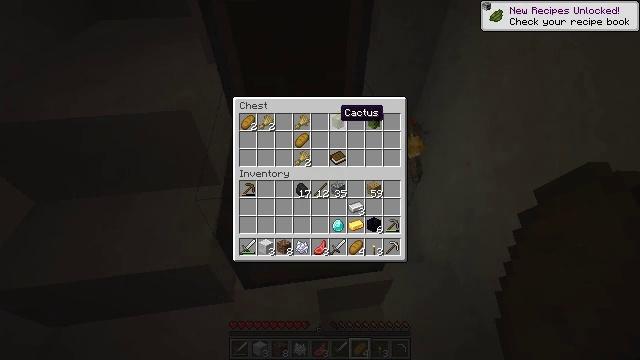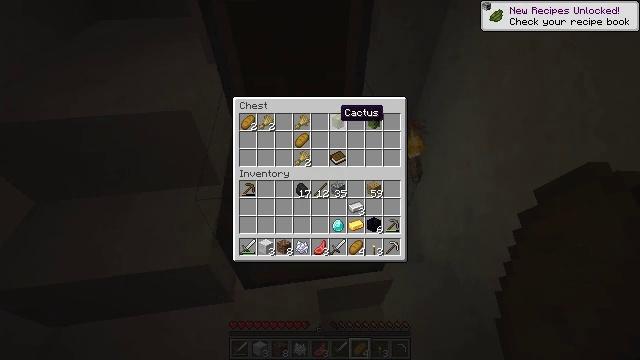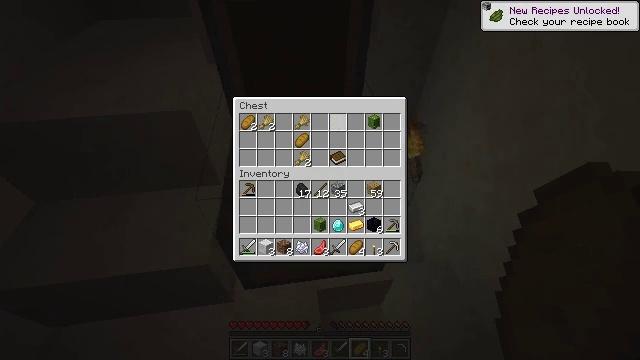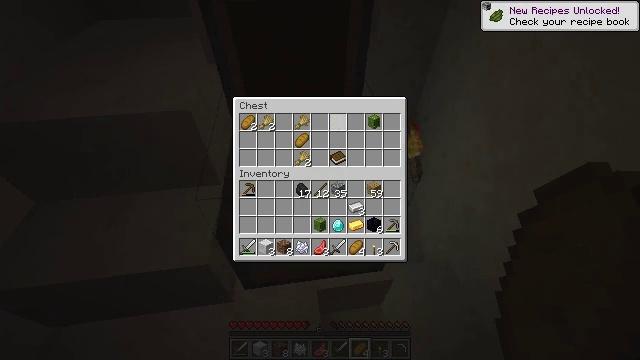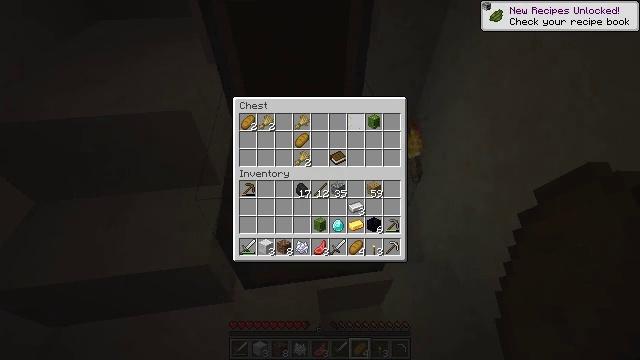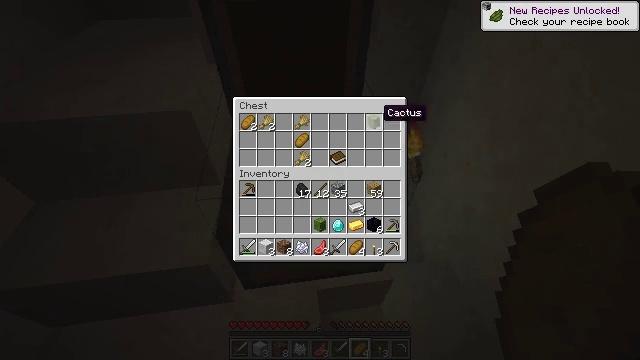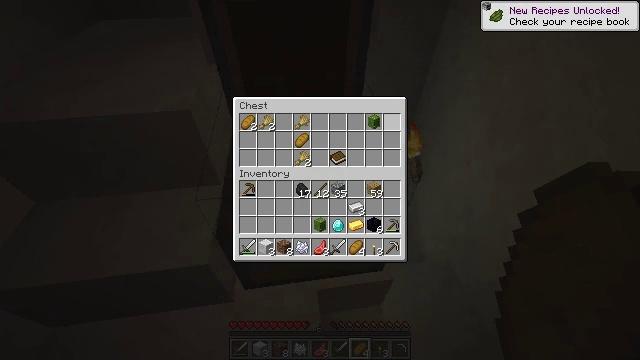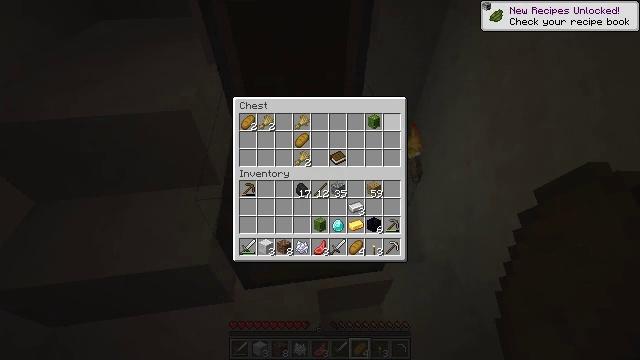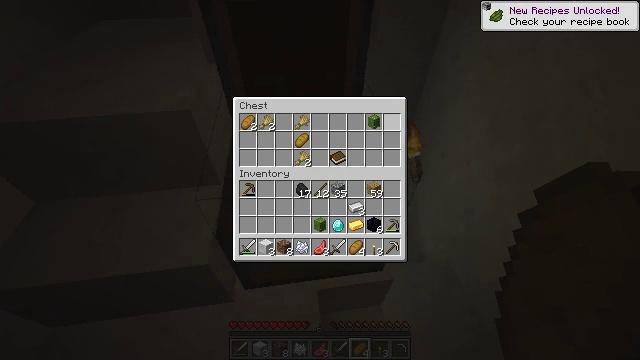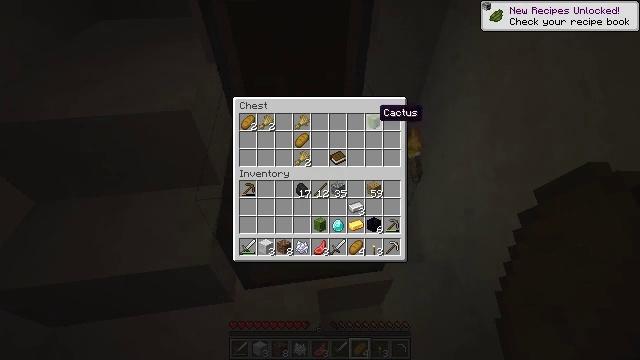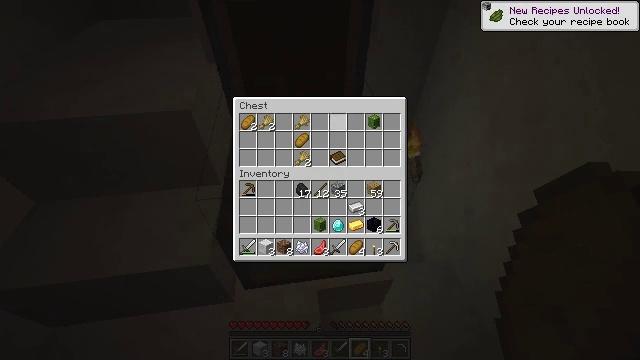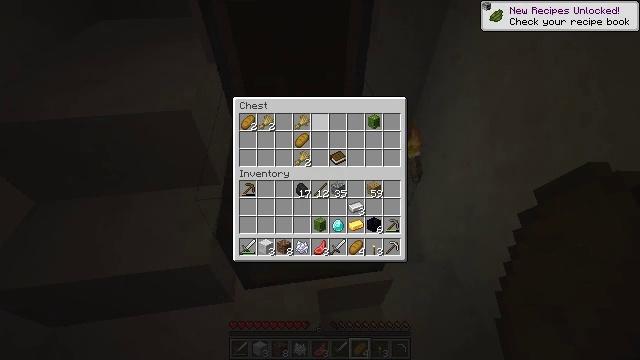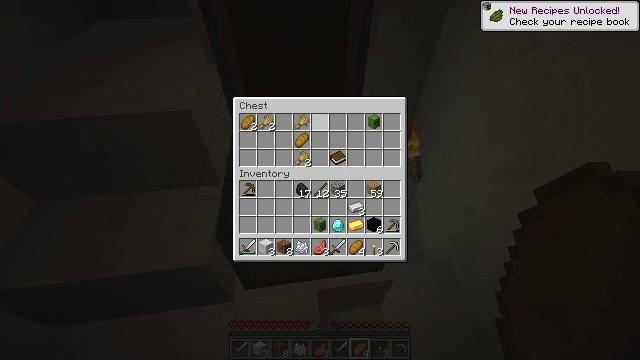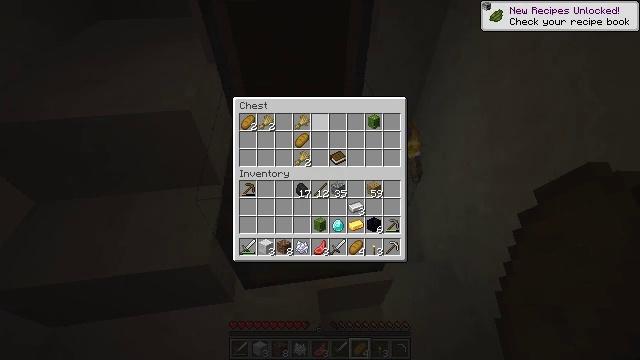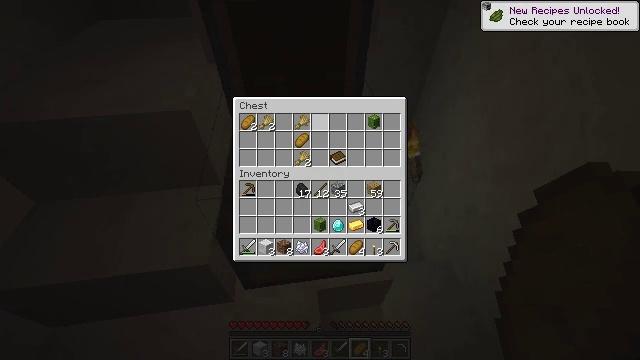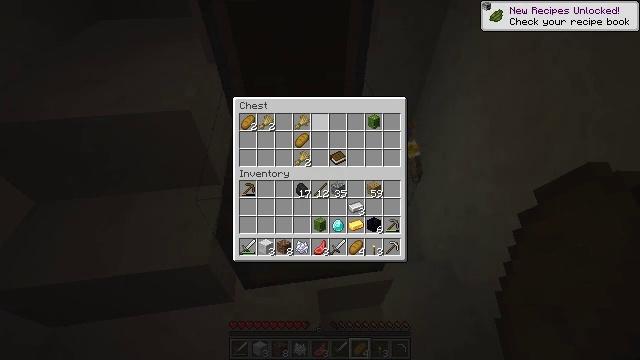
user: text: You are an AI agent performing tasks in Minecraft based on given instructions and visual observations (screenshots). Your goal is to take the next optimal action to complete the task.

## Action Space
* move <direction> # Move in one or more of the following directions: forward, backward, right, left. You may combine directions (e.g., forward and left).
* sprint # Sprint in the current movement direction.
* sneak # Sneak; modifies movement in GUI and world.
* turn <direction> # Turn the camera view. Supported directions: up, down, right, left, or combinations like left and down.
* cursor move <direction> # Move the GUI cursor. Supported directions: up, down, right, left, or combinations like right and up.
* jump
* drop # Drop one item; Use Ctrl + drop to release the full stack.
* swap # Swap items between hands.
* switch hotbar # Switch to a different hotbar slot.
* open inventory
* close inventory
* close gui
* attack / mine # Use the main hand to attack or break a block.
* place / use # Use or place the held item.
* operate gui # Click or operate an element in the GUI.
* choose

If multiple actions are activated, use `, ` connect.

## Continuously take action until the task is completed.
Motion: motion action
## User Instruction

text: Recycle the green bed.
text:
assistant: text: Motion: sneak
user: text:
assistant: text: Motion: sneak, operate gui
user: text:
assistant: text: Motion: sneak, operate gui
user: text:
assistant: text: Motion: sneak, cursor move right, operate gui
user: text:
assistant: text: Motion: sneak, cursor move right
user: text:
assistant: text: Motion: sneak
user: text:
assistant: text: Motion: sneak, operate gui
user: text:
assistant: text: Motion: sneak, operate gui
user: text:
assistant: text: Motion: sneak, cursor move left, operate gui
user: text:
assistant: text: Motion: sneak, cursor move left
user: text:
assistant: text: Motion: sneak, cursor move left
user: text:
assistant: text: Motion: sneak
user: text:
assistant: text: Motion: sneak
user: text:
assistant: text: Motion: sneak
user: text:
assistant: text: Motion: sneak
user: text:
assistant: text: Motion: sneak
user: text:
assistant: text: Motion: sneak, operate gui
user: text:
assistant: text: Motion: sneak, operate gui
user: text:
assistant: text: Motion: sneak, operate gui
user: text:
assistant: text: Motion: sneak, cursor move down
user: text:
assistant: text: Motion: sneak
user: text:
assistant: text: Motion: sneak, operate gui
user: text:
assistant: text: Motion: sneak, operate gui
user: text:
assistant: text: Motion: sneak, operate gui
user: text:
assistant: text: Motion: sneak, cursor move right and down
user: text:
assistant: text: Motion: sneak, cursor move right
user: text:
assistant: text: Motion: sneak, cursor move right
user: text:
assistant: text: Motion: sneak, cursor move right
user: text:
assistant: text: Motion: sneak, operate gui
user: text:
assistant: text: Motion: sneak, operate gui